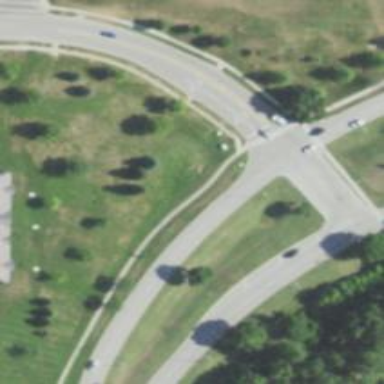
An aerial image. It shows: Solid stop line on the road marking.